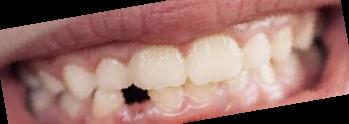
Condition: hypodontia